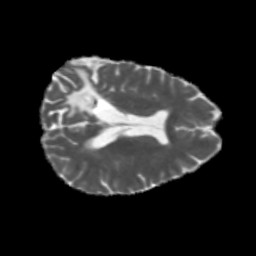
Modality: MD
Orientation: axial
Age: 29
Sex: female
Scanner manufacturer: siemens
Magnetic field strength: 3 T
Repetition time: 5.47 s
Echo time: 0.0854 s